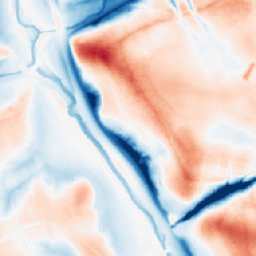
Category: multiscale
Decomposition family: dog_multiscale
Decomposition parameters: sigma_ratio: 2
n_scales: 5
base_sigma: 0.5
Upsampling method: area
Upsampling parameters: scale: 4
Upsampling scale: 4